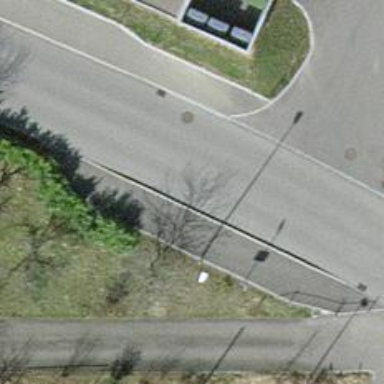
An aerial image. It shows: Bus stop with platform for public transport.